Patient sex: M
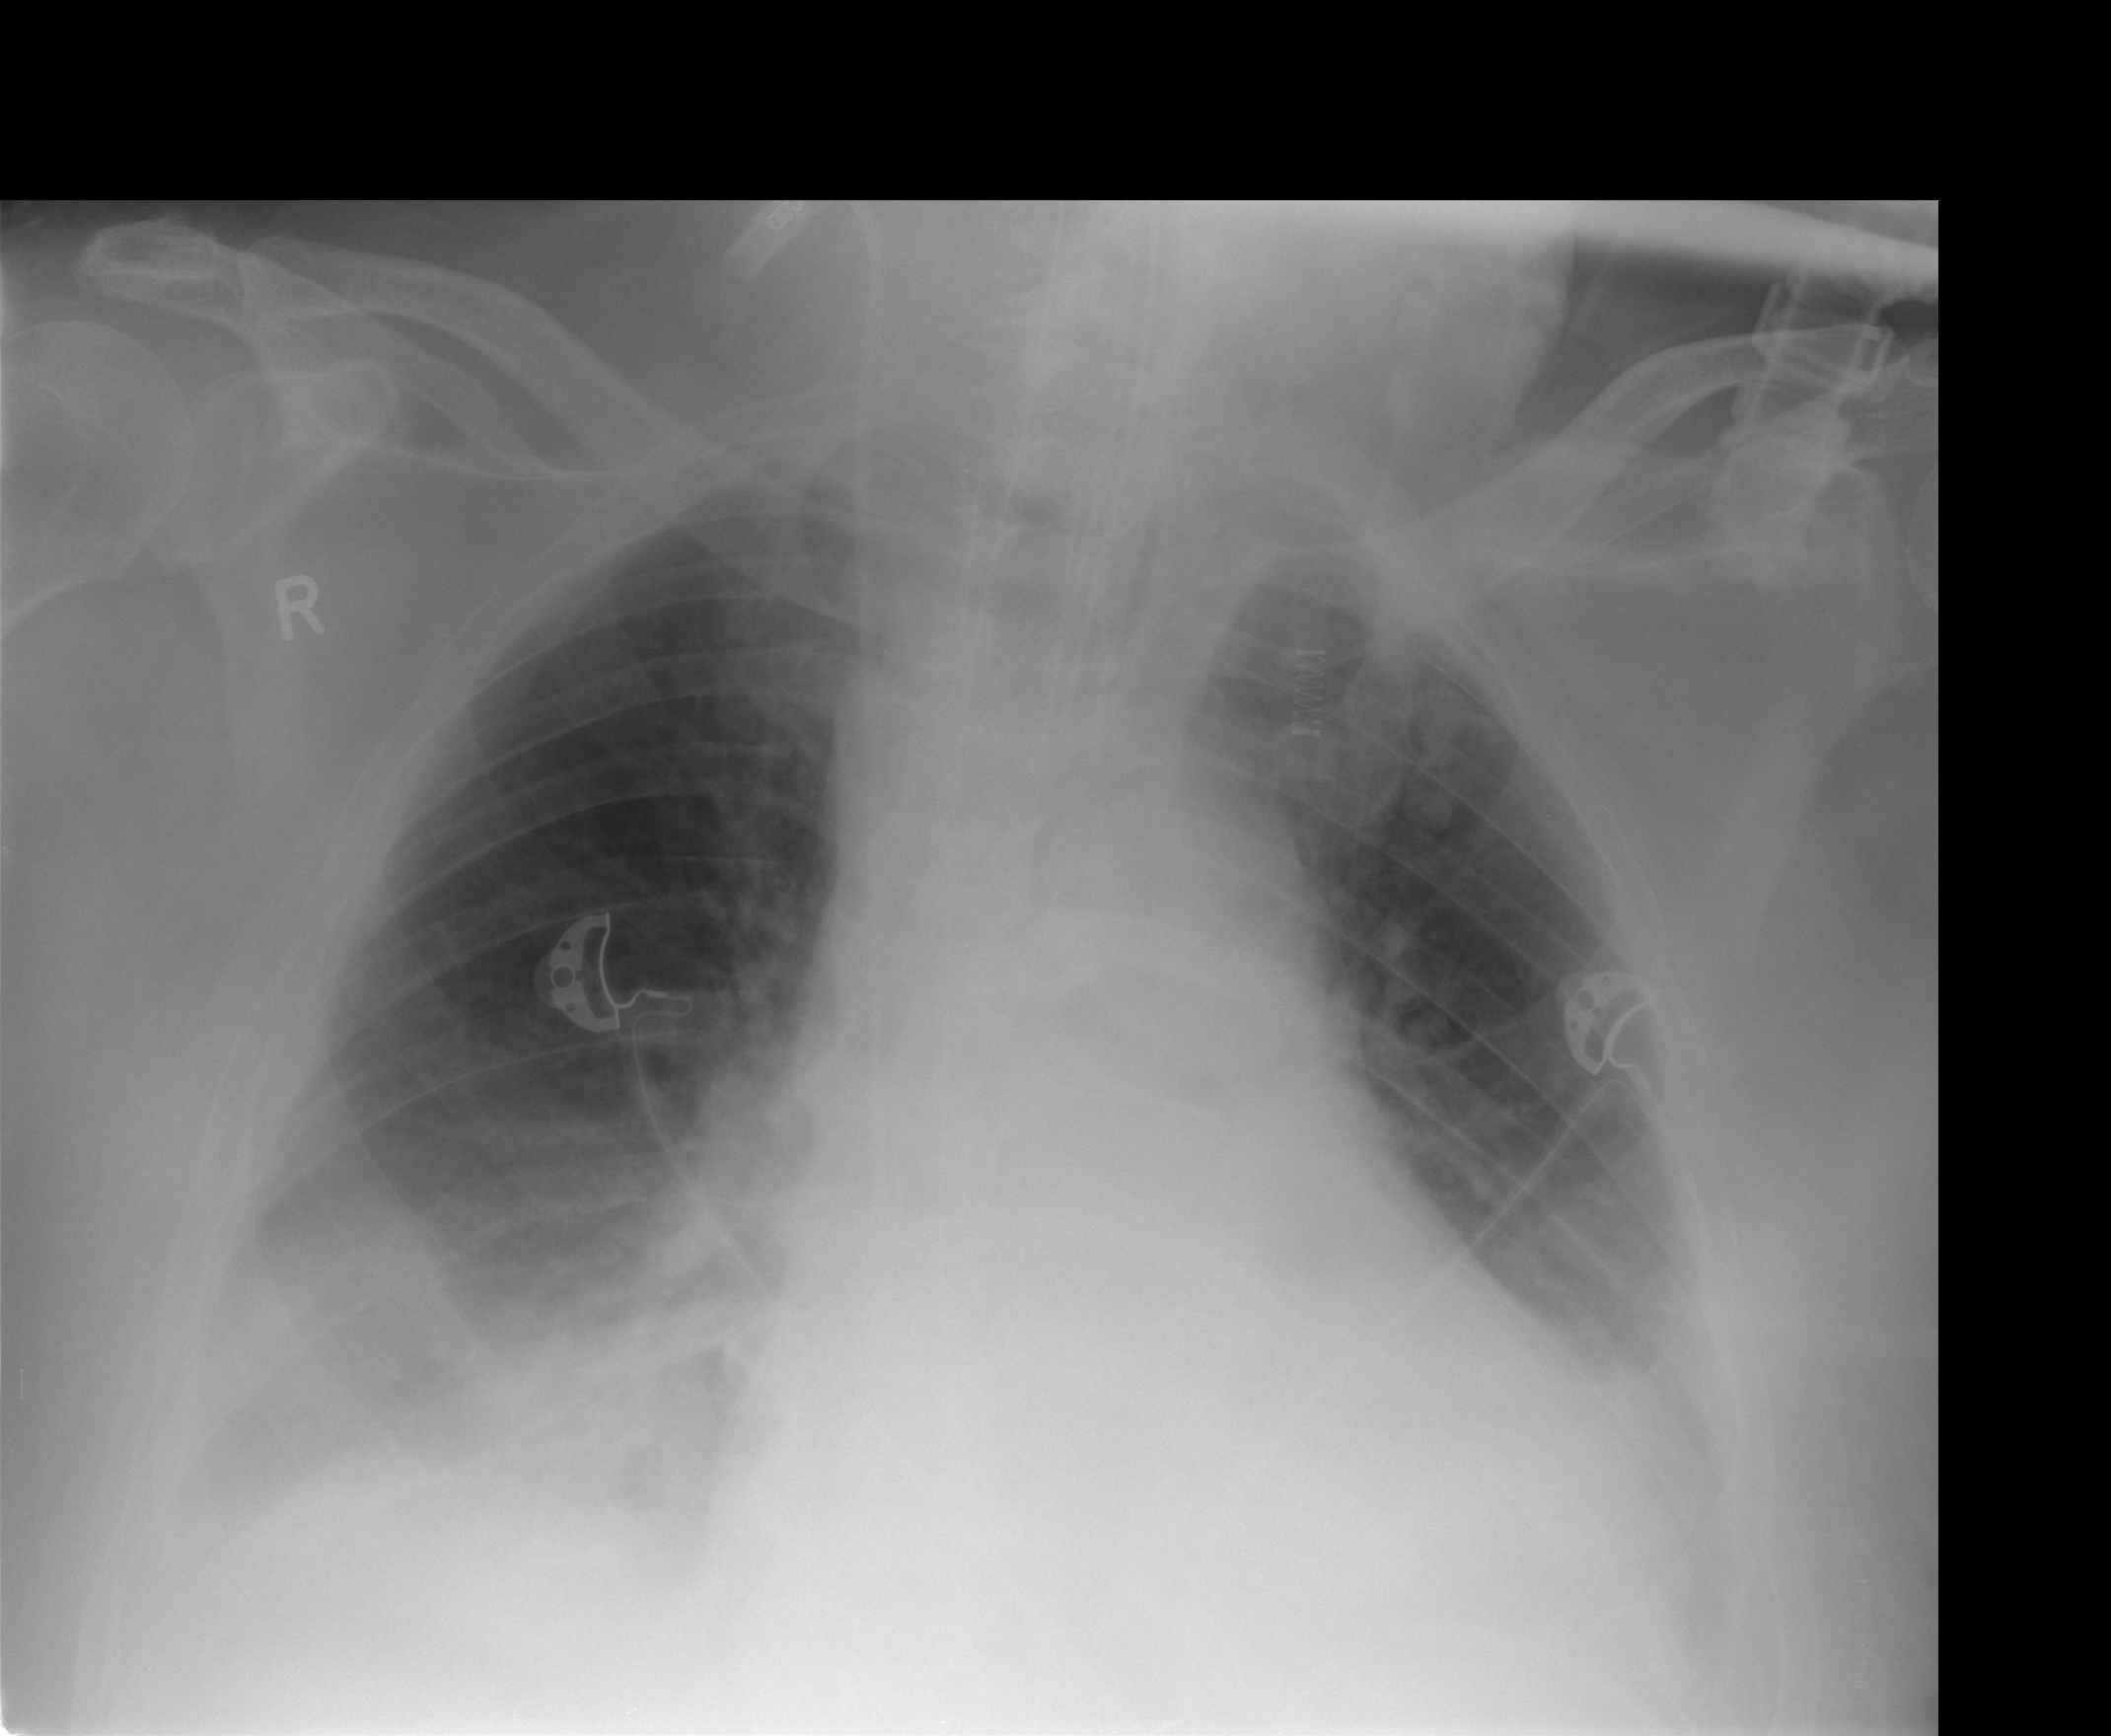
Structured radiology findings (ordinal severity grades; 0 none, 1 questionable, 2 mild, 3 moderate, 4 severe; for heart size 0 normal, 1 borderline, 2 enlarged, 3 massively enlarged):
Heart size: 2
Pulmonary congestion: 2
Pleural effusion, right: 3
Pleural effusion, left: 2
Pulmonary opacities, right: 1
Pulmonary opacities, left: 1
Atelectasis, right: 2
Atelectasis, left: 2